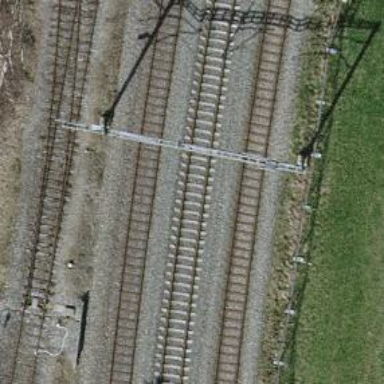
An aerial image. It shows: Single-track railway with electrified contact lines.